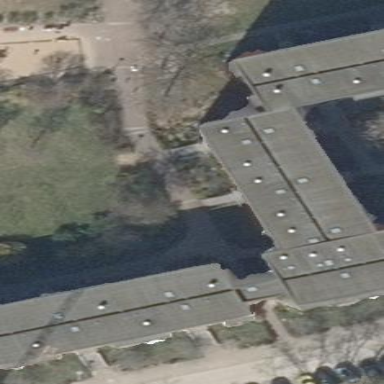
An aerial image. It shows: Residential building with flat roof.